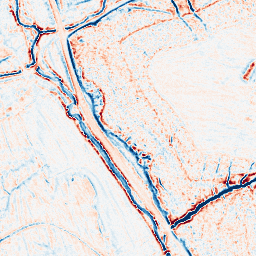
Category: edge_preserving
Decomposition family: bilateral
Decomposition parameters: d: 9
sigma_color: 75
sigma_space: 150
Upsampling method: quintic
Upsampling parameters: scale: 2
Upsampling scale: 2